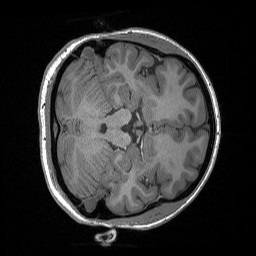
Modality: T1w
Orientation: axial
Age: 23
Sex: female
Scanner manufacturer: siemens
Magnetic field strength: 3 T
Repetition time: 1.56 s
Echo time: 0.00207 s